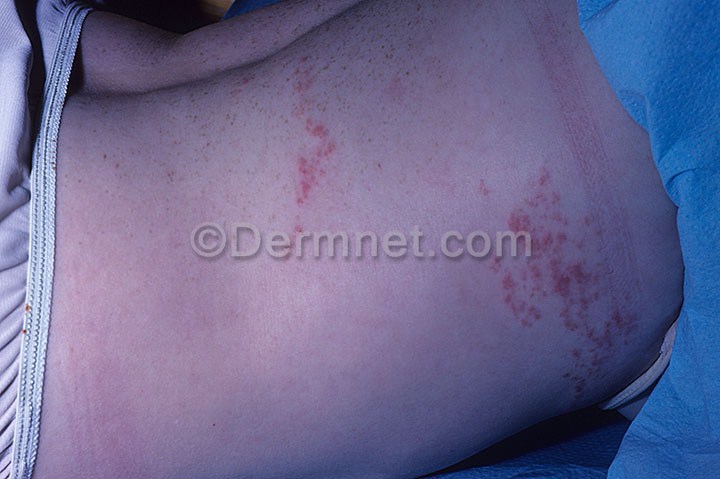
Disease: Seborrheic Keratoses and other Benign Tumors